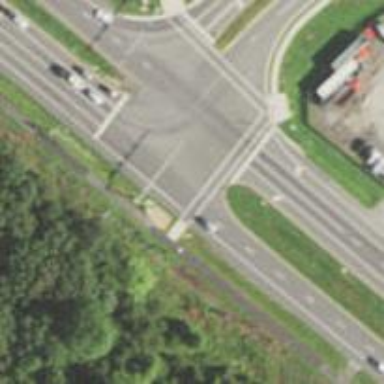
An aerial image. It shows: Marked crossing for cyclists on cycleway.